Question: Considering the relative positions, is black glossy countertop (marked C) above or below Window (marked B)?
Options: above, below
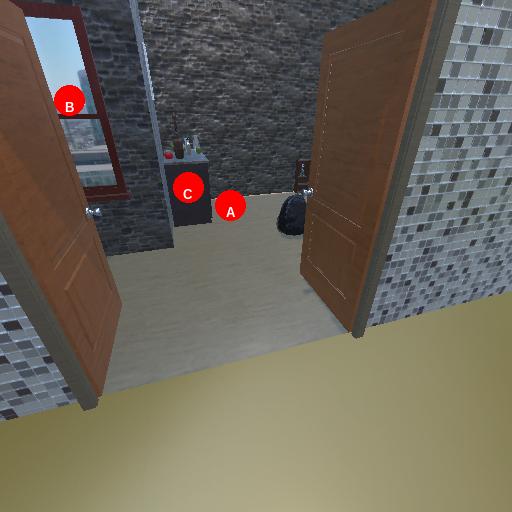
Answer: above